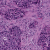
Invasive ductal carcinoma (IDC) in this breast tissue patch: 1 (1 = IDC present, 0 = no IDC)